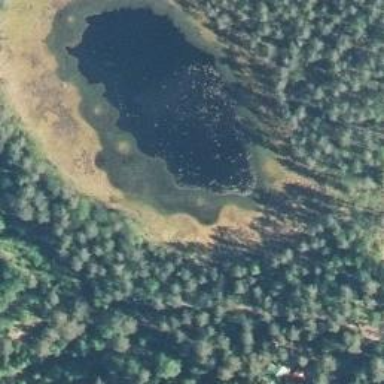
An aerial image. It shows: Serene pond surrounded by nature.